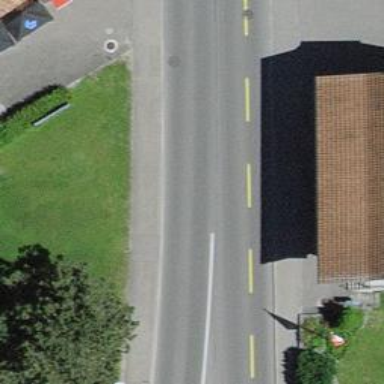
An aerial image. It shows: Secondary road with asphalt surface and sidewalks on both sides.